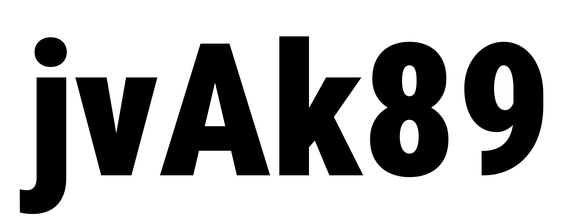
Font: Roboto_Condensed_Black